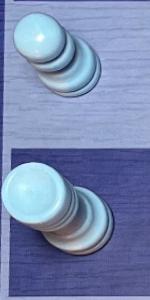
Label: Rook_White